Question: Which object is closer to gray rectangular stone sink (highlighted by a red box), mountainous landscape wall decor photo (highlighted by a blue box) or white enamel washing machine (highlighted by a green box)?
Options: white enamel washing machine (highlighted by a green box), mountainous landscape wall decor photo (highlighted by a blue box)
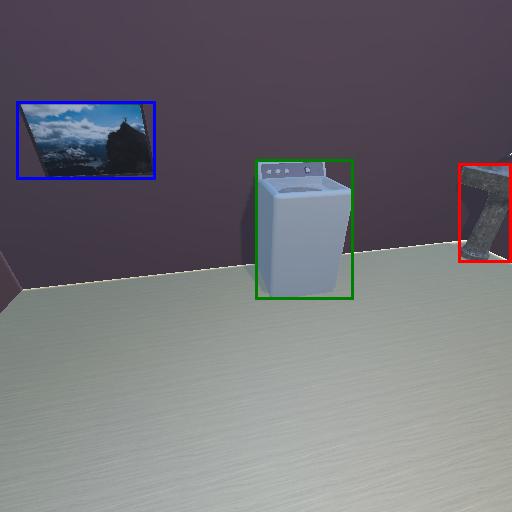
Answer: white enamel washing machine (highlighted by a green box)